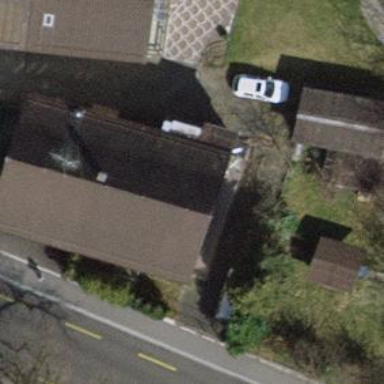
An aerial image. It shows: Terrace building with gabled roof.